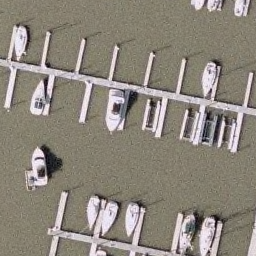
Label: harbor